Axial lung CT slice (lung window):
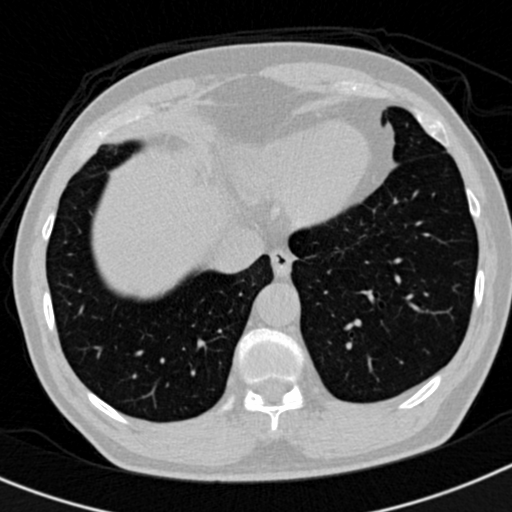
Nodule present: no